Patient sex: M
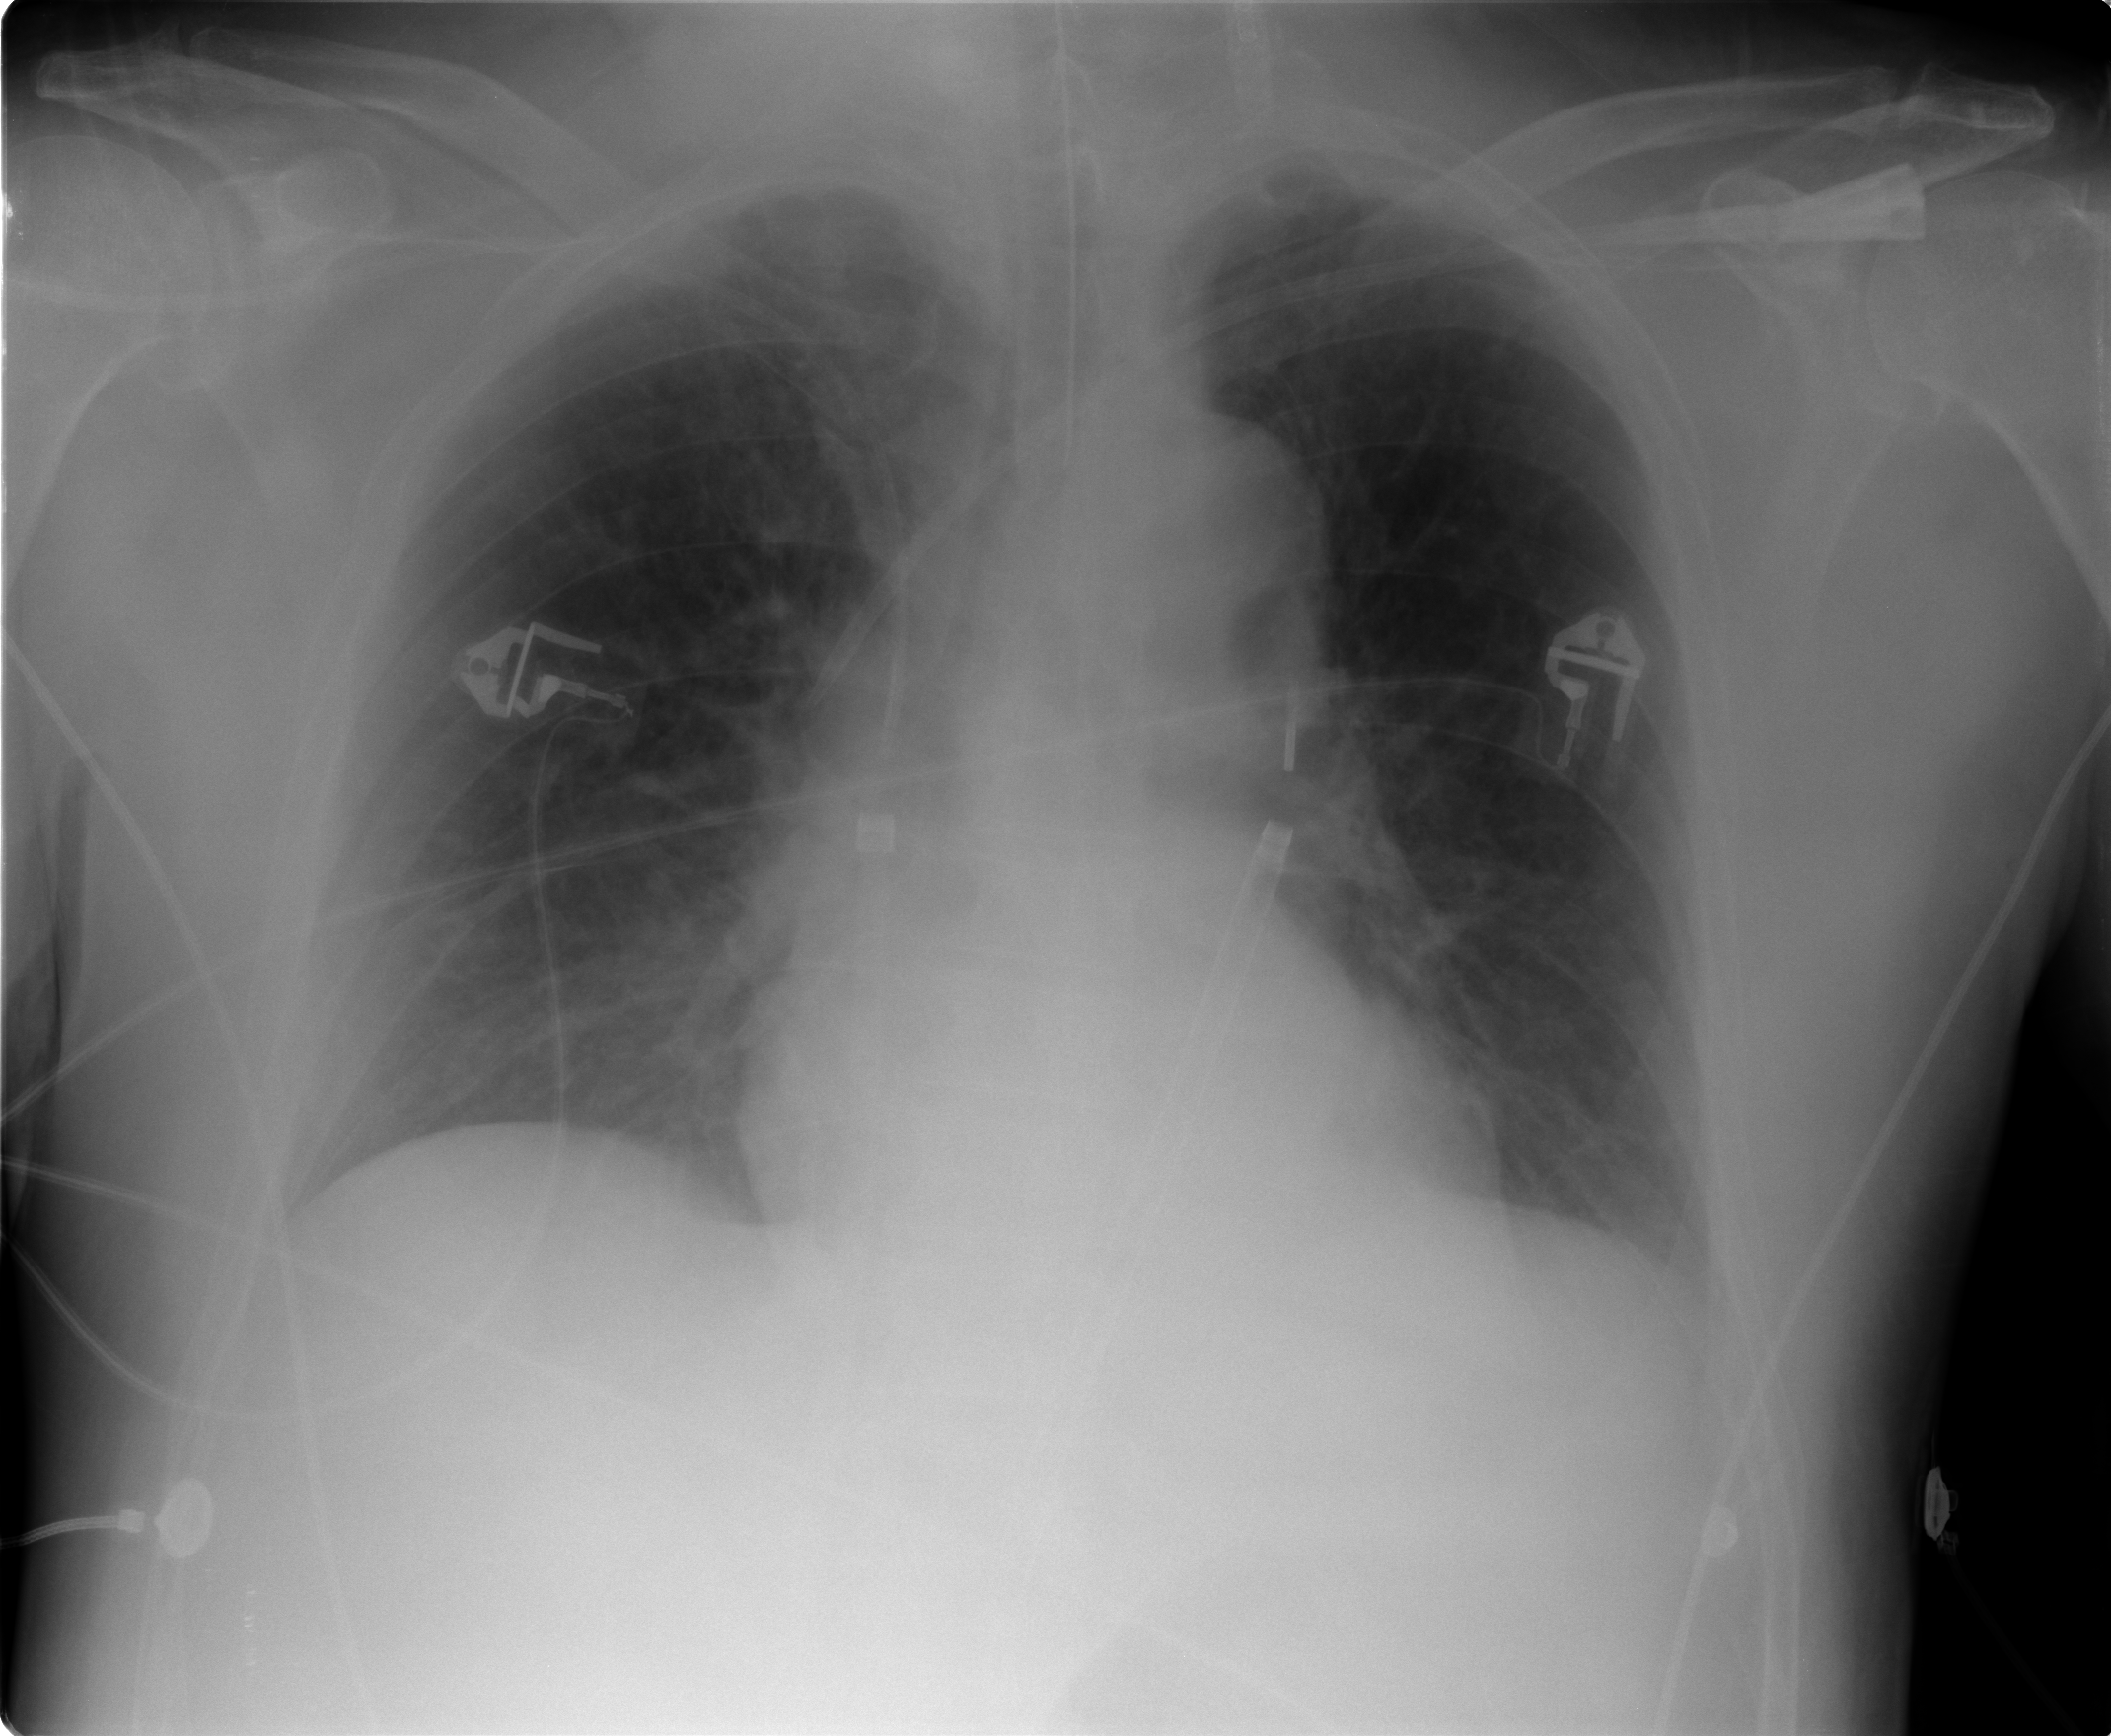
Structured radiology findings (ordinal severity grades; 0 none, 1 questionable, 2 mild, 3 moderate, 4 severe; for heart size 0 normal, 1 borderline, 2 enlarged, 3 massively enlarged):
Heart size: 0
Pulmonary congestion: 1
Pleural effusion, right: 0
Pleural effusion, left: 0
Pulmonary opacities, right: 0
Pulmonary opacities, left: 0
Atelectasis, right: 1
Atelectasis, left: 1